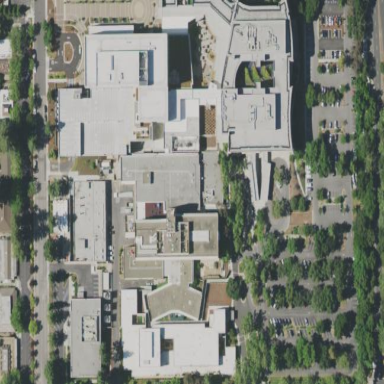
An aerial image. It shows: Hospital building.